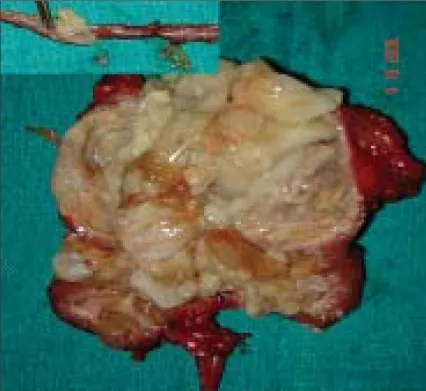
Right kidney completely destroyed by hydatid cysts (inset-multiple daughter cysts in the ureter).
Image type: medical_photograph (other_medical_photograph)